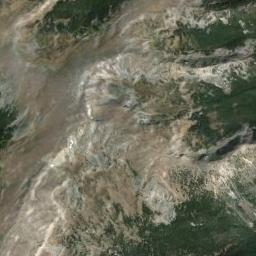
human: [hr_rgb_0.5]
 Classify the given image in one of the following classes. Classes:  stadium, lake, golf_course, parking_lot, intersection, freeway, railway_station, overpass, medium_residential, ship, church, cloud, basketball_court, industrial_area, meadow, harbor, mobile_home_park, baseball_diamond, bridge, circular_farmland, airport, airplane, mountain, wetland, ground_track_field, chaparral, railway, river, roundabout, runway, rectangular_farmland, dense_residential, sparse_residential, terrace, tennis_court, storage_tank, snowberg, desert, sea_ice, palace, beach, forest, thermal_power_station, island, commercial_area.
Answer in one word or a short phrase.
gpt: mountain